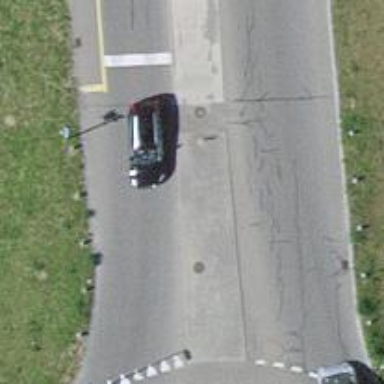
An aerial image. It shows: Primary highway with separate asphalt sidewalks.